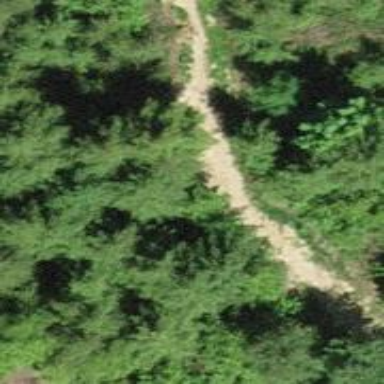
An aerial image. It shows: Unpaved path.